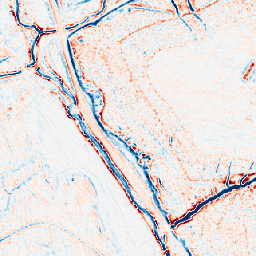
Category: edge_preserving
Decomposition family: bilateral
Decomposition parameters: d: 9
sigma_color: 50
sigma_space: 25
Upsampling method: area
Upsampling parameters: scale: 4
Upsampling scale: 4